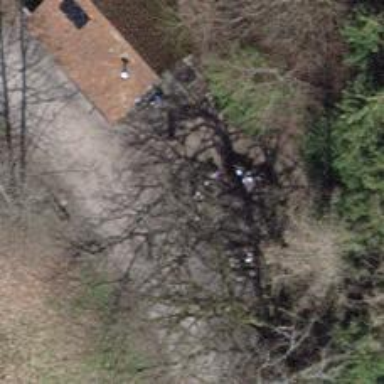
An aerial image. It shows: Bench for seating.